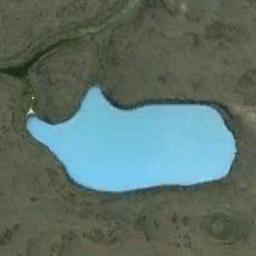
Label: lake